Field crop: maize
Growth stage: 2
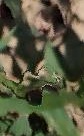
Species: maize